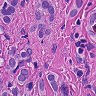
Metastatic tissue present: yes